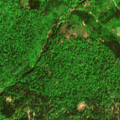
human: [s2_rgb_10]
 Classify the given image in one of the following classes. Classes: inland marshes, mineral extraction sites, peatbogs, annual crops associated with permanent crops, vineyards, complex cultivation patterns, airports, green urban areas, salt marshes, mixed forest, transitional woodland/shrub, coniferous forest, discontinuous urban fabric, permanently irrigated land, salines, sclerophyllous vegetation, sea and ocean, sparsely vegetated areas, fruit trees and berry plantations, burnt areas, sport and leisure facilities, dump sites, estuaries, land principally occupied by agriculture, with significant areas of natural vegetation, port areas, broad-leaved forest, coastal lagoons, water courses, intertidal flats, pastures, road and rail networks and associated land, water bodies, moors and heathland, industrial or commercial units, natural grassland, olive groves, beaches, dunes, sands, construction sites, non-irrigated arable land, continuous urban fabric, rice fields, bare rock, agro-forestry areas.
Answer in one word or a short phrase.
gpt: broad-leaved forest, coniferous forest, mixed forest, natural grassland